Field crop: maize
Growth stage: 2
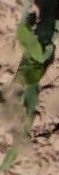
Species: maize